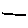
Label: line